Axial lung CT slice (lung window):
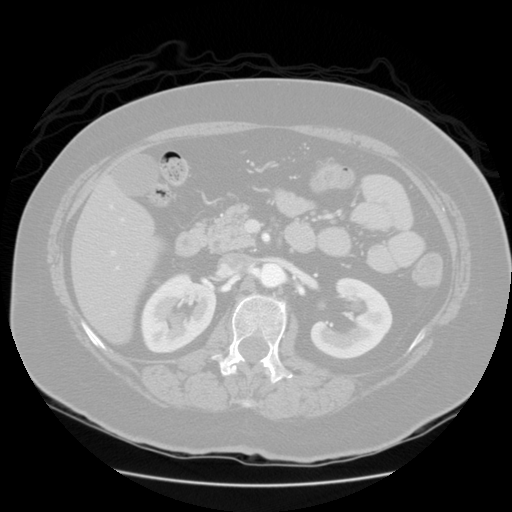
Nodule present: no